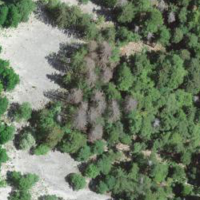
EUNIS habitat code: 44
Species observed at this site:
Huperzia selago